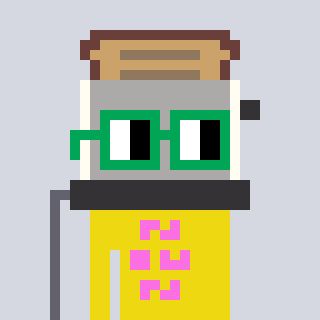
a pixel art character with square green glasses, a toaster-shaped head and a yellow-colored body on a cool background